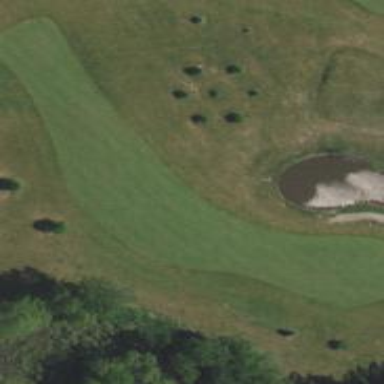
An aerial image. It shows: Grassy area designated as golf fairway.